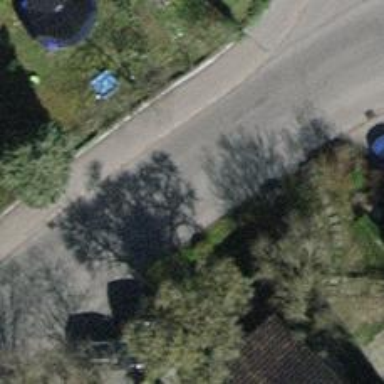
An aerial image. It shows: Asphalt road in residential area.